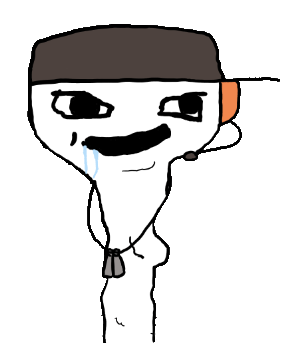
Label: 5_Brainlet